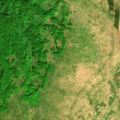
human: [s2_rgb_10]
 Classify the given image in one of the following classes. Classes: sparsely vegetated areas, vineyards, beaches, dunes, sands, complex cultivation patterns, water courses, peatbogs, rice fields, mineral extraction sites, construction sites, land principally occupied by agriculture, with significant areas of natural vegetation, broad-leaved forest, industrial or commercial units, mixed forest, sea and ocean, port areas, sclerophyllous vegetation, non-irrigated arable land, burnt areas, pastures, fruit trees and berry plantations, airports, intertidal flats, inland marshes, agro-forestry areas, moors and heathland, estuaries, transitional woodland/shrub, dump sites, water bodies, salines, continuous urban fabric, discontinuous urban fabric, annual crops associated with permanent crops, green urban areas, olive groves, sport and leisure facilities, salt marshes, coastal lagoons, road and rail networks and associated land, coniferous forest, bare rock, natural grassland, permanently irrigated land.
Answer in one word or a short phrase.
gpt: broad-leaved forest, coniferous forest, natural grassland